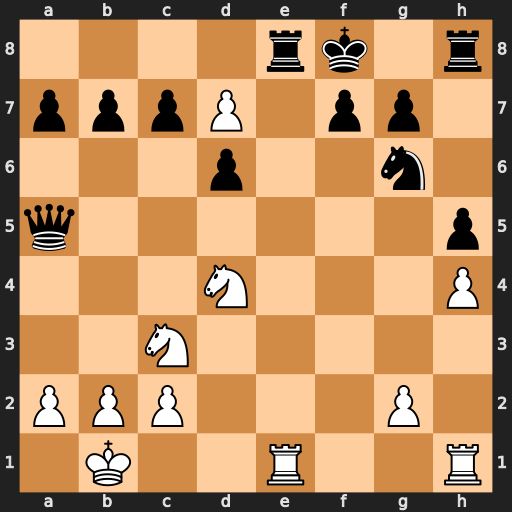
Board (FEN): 4rk1r/pppP1pp1/3p2n1/q6p/3N3P/2N5/PPP3P1/1K2R2R
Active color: w
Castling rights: -
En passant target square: -
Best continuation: Rxe8#